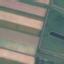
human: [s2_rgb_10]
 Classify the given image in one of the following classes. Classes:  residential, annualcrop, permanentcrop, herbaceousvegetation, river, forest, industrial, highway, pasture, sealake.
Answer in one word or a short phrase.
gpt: AnnualCrop